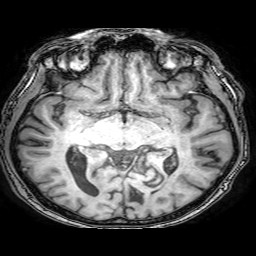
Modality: T1w
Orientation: coronal
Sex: male
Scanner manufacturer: philips
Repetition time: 0.008146 s
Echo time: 0.00373 s